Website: bh-photo
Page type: customer-info-address
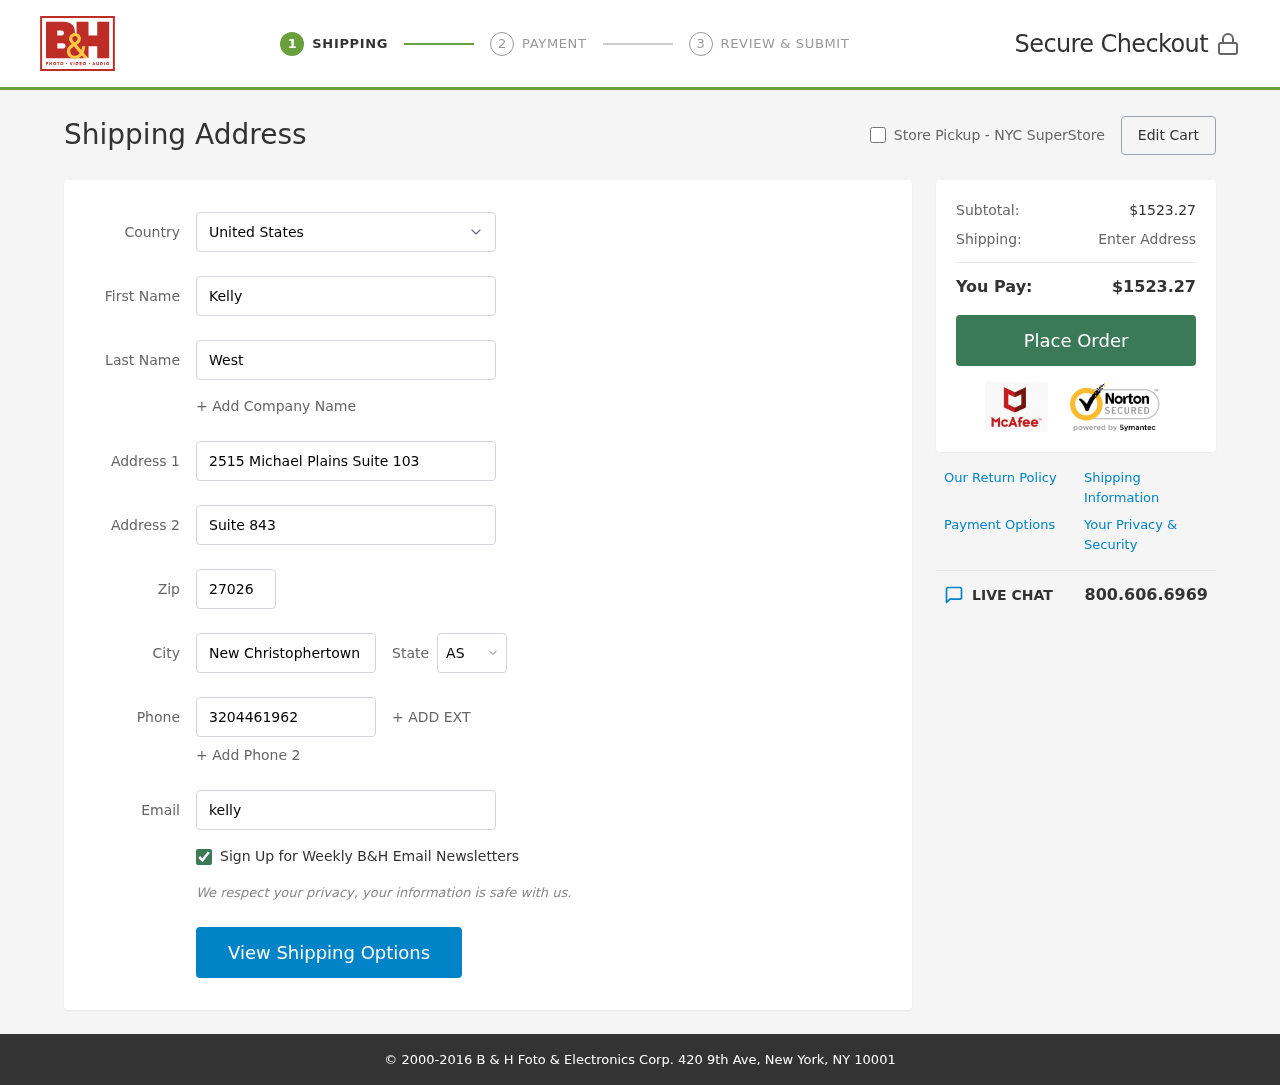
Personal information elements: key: PII_CITY
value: New Christophertown
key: PII_COUNTRY
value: United States
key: PII_EMAIL
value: kellywest@hotmail.com
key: PII_FIRSTNAME
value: Kelly
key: PII_LASTNAME
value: West
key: PII_PHONE
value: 3204461962
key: PII_POSTCODE
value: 27026
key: PII_STATE_ABBR
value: AS
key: PII_STREET
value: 2515 Michael Plains Suite 103
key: PII_STREET2
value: Suite 843
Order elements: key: ORDER_SUBTOTAL
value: $1523.27
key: ORDER_TOTAL
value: $1523.27